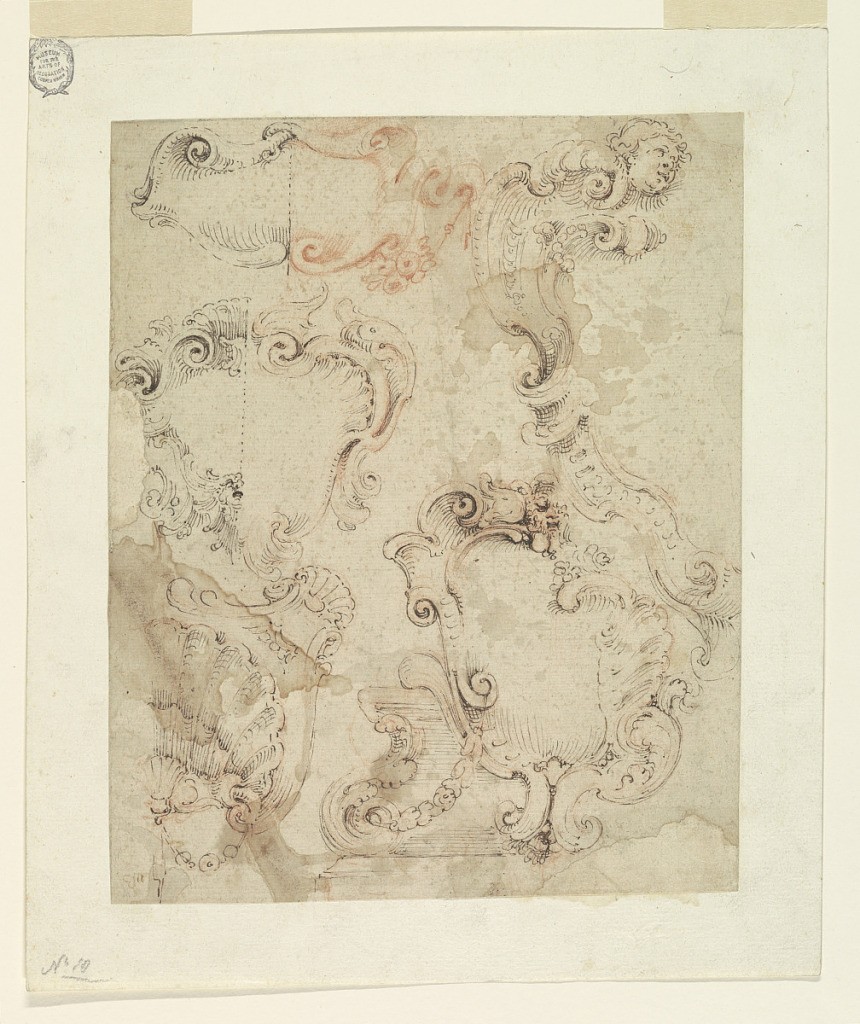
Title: Designs for Scrollwork Escutcheons
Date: mid- 17th century
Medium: Red chalk, pen and ink on paper
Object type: Drawing
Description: Vertical format sheet with designs for scrollwork escutcheons. Left row, top: a left half, ink, and a right half, chalk, pushed together. The latter shows a fruit festoon. Center: a left half, ink, and at right, chalk, ink. A mark is in the bottom center of the first one. Bottom and right half; a shell forms the field. Right row, top: a left half, with a hand on top. Bottom: a left half, the lower part of which stands in front of a pedestal, is united with a right half of a different design. A mark is in the center top of the former. A festoon connects one of the lateral scrolls with a spiral at the pedestal.